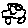
Label: car